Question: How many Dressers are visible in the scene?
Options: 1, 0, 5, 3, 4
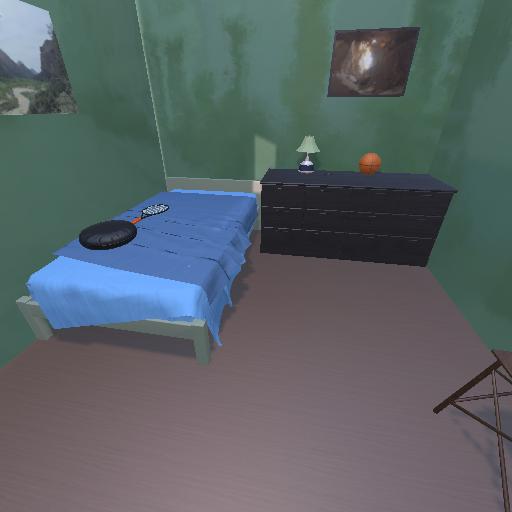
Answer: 1